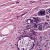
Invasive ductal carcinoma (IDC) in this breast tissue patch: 0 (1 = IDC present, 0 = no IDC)